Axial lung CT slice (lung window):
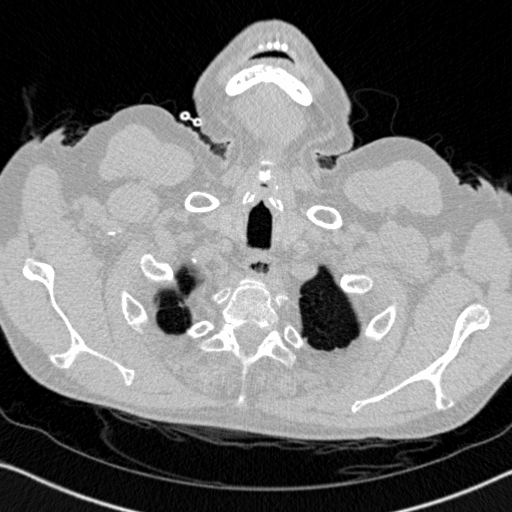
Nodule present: no